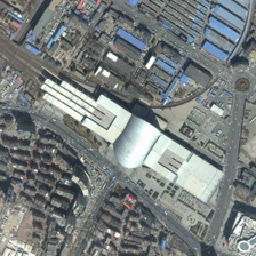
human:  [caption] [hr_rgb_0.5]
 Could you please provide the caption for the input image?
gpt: The train row is located near this silver grey station.

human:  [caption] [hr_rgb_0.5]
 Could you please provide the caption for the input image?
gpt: Many buildings are near the station.

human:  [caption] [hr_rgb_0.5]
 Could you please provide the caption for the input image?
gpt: Rows of buildings are located near the silver gray railway station.

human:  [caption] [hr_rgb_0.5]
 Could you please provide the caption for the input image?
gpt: There are many buildings around the railway station.

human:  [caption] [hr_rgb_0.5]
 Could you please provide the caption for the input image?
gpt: many buildings are around a railway station.